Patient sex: F
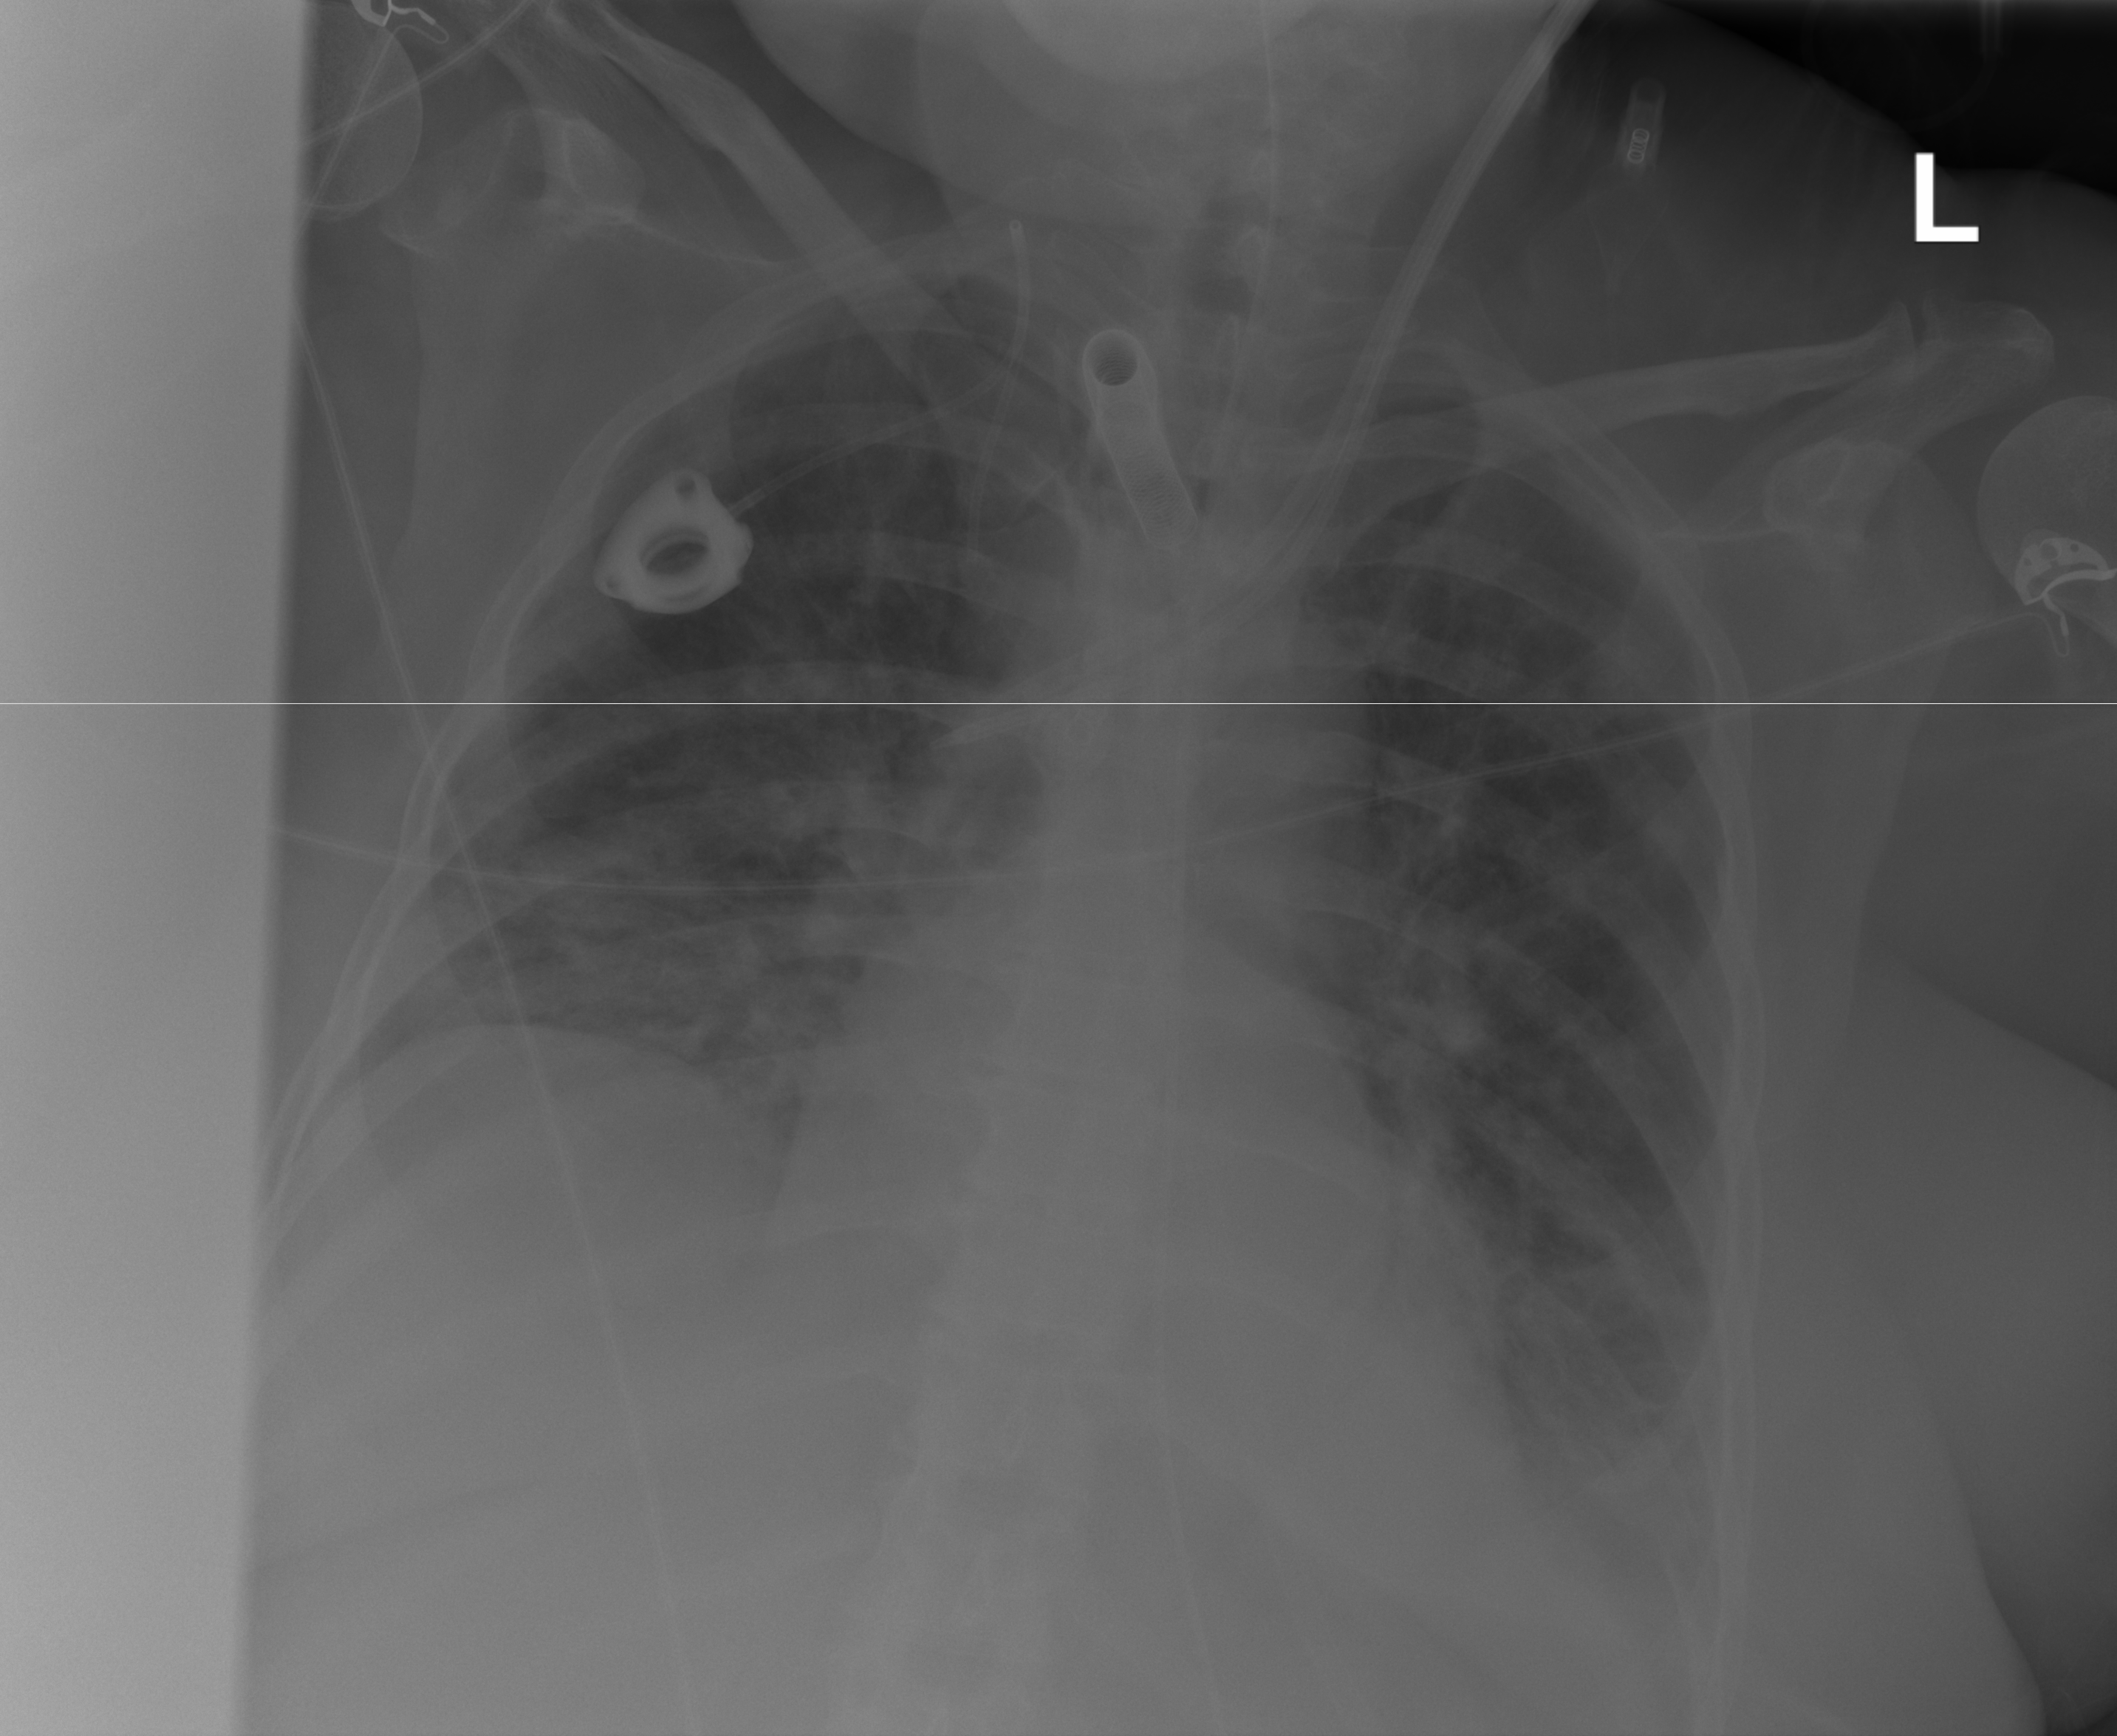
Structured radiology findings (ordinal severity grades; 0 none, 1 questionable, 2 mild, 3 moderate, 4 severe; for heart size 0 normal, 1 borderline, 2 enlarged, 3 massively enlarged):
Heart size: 1
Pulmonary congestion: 2
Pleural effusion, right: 2
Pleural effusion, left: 2
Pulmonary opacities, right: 3
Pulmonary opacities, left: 2
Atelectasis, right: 2
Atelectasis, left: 2